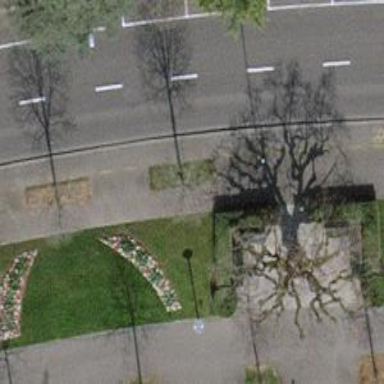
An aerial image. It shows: Avenue lined with trees.